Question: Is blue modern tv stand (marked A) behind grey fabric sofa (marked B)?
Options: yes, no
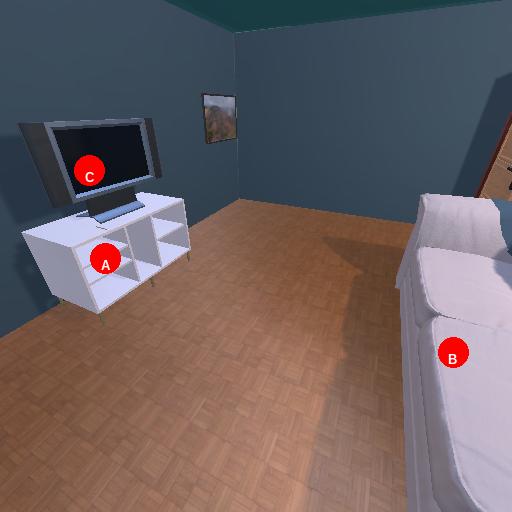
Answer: yes